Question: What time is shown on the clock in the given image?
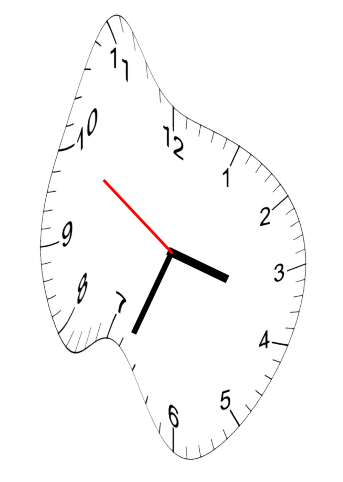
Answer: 03:33:50